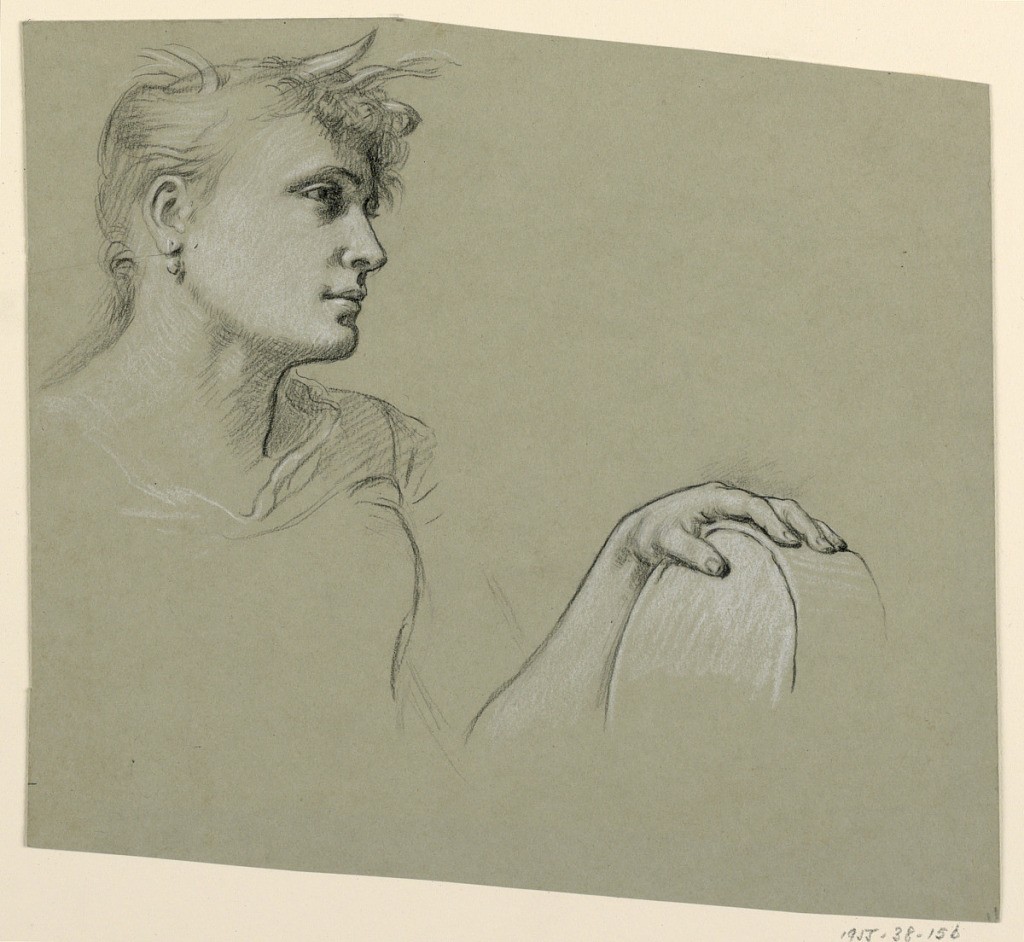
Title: Study of figure
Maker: Elihu Vedder, American, 1836 – 1923
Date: ca. 1885
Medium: Pastel crayon on paper
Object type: Drawing
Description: Head of a female figure, facing right in profile. Her left arm is also shown in detail, resting on a circular object.